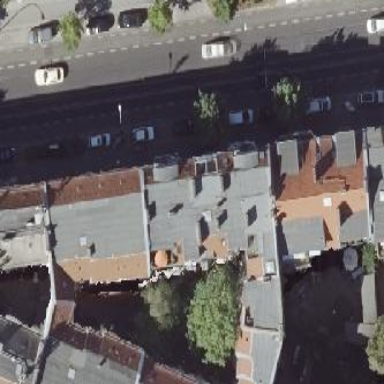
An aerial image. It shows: Apartment building with double saltbox roof shape.